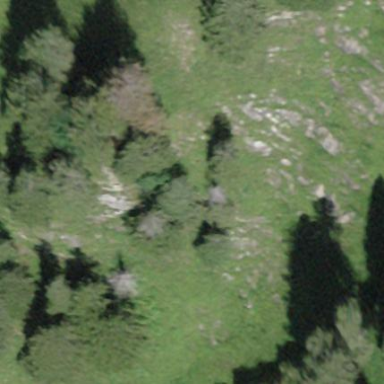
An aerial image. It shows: Landscape of bare rock.